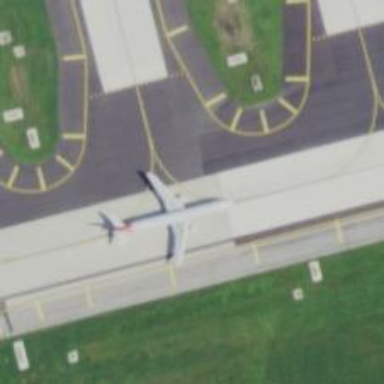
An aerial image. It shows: Image of taxiway at airport.